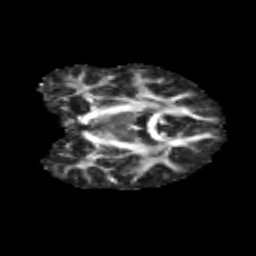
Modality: FA
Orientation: coronal
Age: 12
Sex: female
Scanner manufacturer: siemens
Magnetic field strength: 3 T
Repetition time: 3.8 s
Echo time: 0.07 s